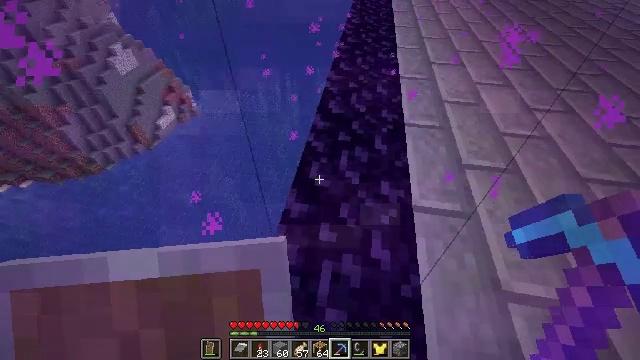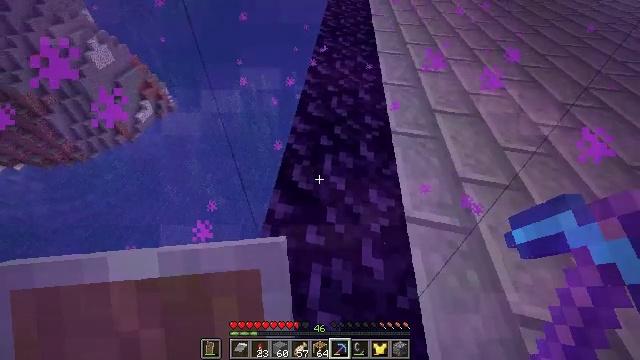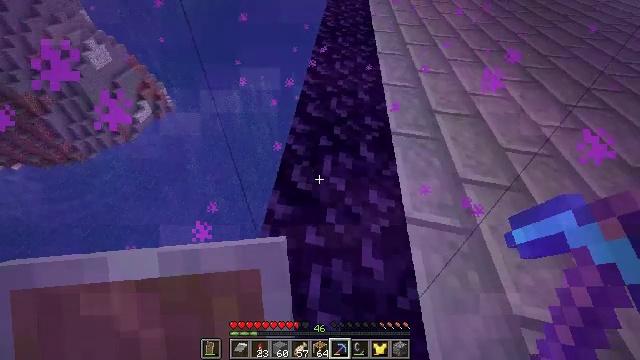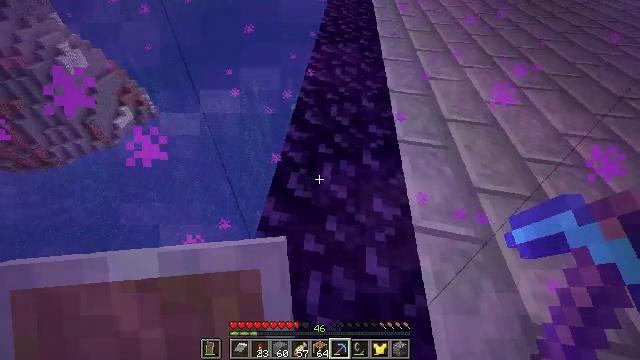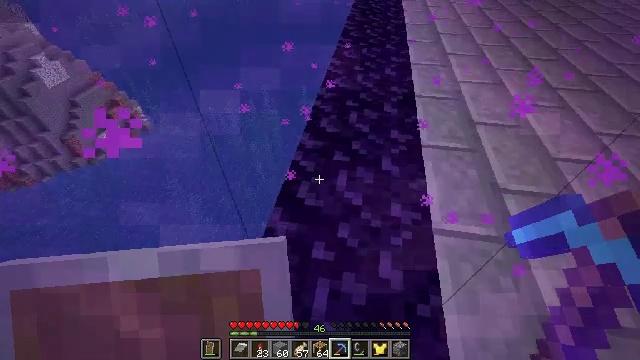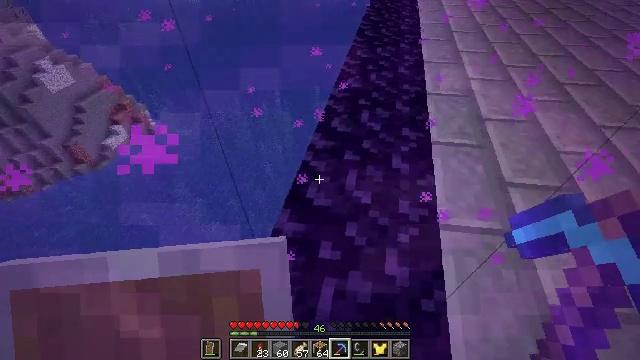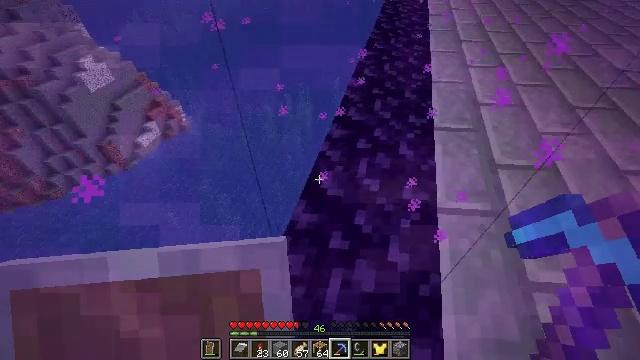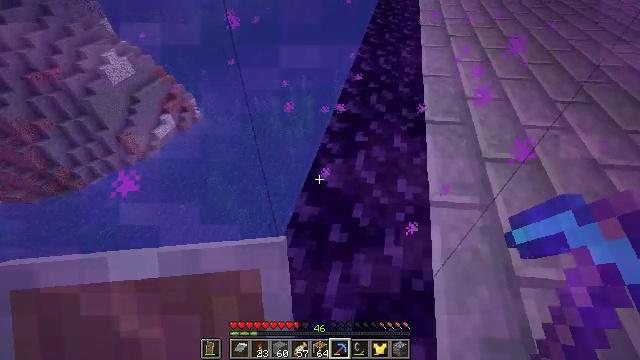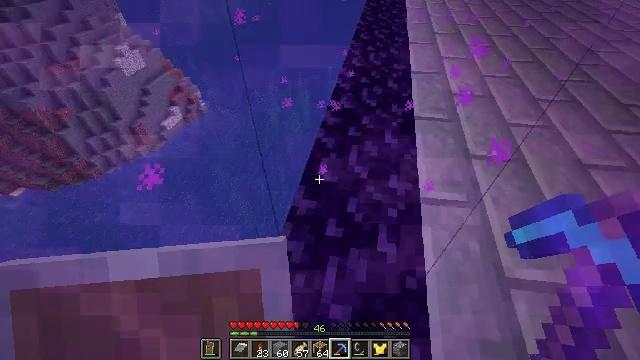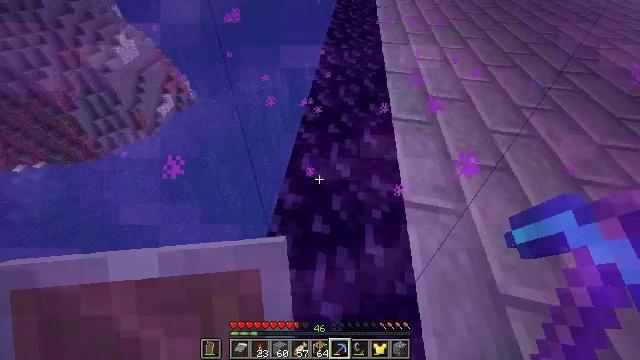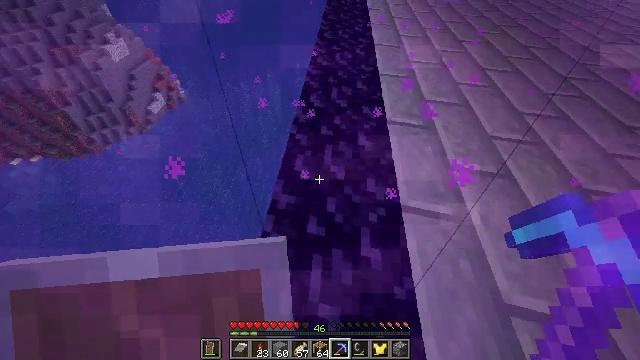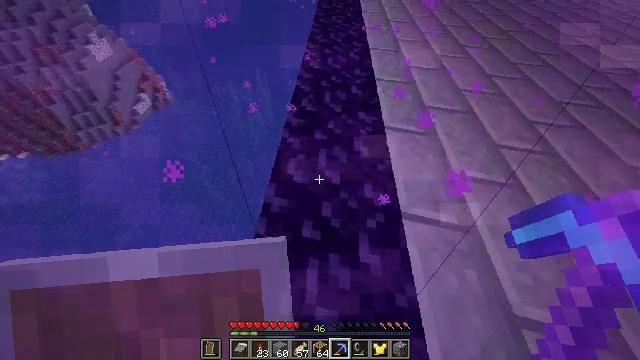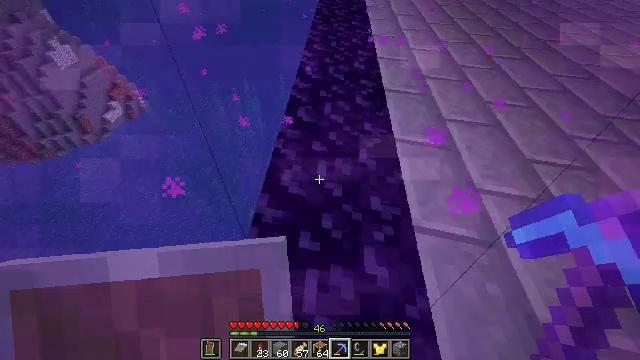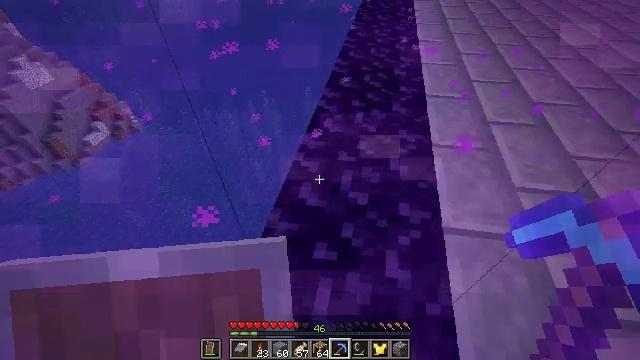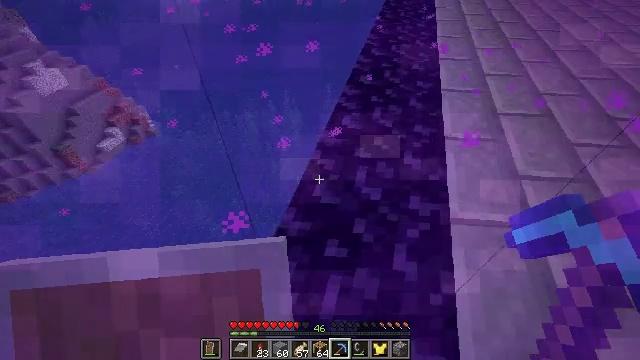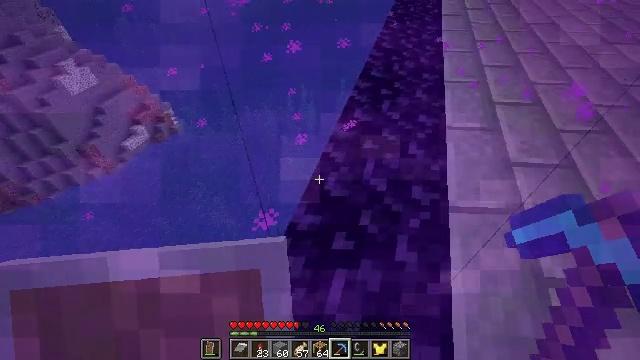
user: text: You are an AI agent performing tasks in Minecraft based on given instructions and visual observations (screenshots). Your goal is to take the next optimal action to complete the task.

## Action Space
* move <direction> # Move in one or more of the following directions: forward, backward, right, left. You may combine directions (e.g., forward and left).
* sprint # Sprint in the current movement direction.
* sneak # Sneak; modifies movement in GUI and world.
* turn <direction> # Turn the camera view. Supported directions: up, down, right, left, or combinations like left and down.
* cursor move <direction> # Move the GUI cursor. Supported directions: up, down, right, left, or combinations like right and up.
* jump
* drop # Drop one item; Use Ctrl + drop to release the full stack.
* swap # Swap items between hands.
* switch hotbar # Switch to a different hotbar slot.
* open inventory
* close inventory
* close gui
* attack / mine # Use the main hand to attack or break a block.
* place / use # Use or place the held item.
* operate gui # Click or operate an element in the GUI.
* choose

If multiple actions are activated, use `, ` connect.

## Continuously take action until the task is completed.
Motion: motion action
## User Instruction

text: Clear the fire from the area.
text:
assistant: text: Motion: no_op
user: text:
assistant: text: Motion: no_op
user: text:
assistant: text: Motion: no_op
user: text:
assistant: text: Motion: no_op
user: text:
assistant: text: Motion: no_op
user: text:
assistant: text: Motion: no_op
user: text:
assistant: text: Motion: no_op
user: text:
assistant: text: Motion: no_op
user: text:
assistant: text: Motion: no_op
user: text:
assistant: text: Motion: no_op
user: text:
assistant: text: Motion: no_op
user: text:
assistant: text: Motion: no_op
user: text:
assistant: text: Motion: no_op
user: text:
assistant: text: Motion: no_op
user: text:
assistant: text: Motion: no_op
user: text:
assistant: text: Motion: no_op
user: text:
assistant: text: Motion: no_op
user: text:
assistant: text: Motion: no_op
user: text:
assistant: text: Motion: no_op
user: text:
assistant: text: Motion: no_op
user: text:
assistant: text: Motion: no_op
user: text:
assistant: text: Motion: no_op
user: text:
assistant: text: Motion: no_op
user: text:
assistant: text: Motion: no_op
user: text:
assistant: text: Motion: no_op
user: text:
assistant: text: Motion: no_op
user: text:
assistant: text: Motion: no_op
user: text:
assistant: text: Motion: no_op
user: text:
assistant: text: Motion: no_op
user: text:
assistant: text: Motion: no_op